Interaction volume radius: 10 \u00c5
Interaction volume height: 15 \u00c5
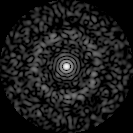
Disorder parameter: 0.8257